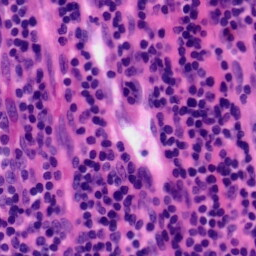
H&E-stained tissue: Tonsil